Question: I need some suggestions about how to generates a view where data comes from 3/4 models.
I have attached an image where data is coming from 3 models. I have done that in web form using 3 different gridviews and binding different data sources.
But now I have to do the same in MVC 3 and finding it difficult.
I would really appreciate if anyone can give me some guide line about how to generate such view.

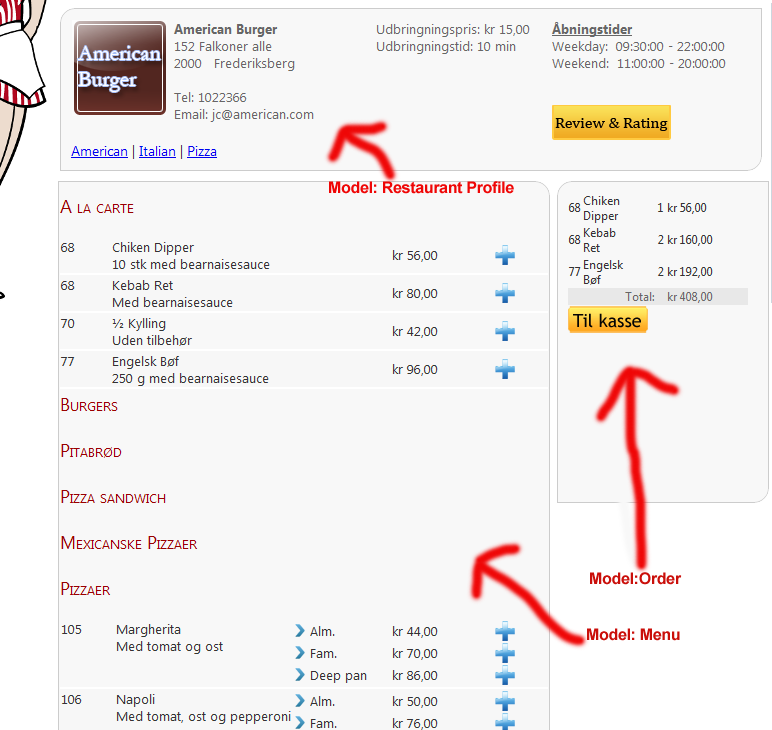
Answer: You could, pass all your models through as properties of the 'Model' object, and then use partial views to render each section, passing through the particular model they use.
'''
@Html.Partial("ViewName", this.Model.SubModel)
'''
Or, use child actions, and have a separate action method for bit of the page. i.e. add this to your parent view:
'''
@Html.Action("ActionName", "ViewName")
'''
The advantage with the latter is you can using caching policies ([OutputCache] attribute on your action) for parts of your page which are more static that other parts.